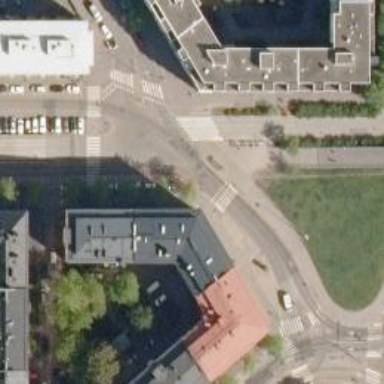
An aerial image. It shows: Asphalt cycleway.